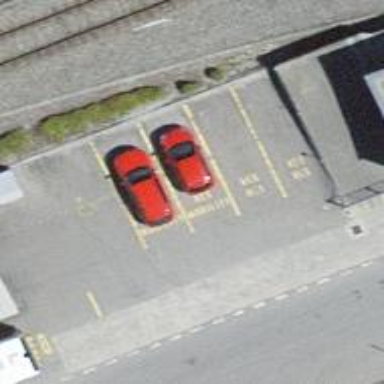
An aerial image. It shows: Car-sharing service available at this location.